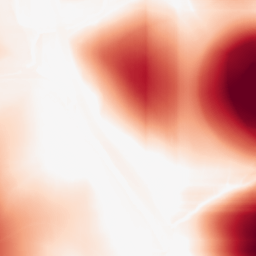
Category: morphological
Decomposition family: rolling_ball
Decomposition parameters: radius: 100
Upsampling method: cubic_catmull_rom
Upsampling parameters: scale: 8
Upsampling scale: 8